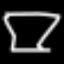
Label: hourglass